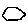
Label: hexagon